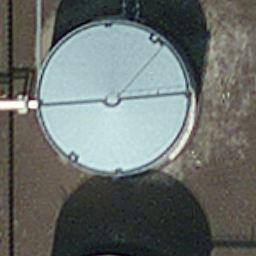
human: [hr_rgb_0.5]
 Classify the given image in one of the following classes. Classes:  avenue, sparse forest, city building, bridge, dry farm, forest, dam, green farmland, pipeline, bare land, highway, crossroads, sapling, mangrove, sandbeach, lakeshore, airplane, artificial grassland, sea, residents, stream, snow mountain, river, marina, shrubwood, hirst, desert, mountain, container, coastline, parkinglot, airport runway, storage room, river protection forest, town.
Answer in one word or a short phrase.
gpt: storage room